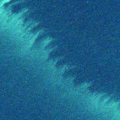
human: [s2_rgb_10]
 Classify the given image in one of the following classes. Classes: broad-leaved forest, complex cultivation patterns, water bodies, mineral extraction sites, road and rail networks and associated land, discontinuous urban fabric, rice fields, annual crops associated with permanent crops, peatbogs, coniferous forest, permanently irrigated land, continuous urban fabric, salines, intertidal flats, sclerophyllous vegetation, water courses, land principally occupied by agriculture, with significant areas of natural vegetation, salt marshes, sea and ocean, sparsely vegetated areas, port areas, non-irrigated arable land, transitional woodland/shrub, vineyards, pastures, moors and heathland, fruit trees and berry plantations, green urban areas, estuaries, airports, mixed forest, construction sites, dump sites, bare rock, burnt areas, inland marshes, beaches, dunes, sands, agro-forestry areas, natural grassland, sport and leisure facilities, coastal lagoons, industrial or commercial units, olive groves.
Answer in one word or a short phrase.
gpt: sea and ocean